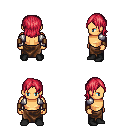
a pixel art fantasy rpg character, male body template, human, tanned skin, steel arm armor, robe skirt, ruby red long bangs hairstyle, leather bracers, black shoes, four views (front, back, left, right), 2x2 character sprite sheet, small pixel art, hard edges, no anti-aliasing